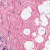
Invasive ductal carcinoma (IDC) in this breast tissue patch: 0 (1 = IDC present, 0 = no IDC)